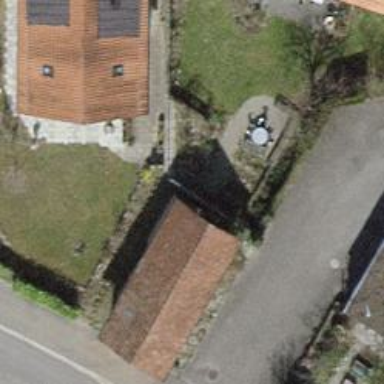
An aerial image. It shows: Building with tile roof.